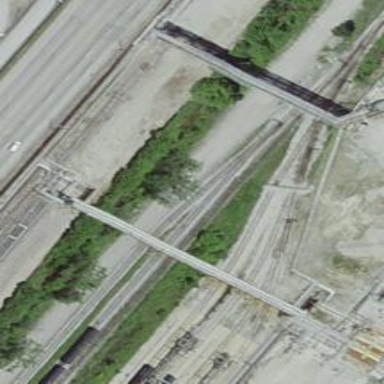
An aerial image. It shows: Railway spur service.